Field crop: maize
Growth stage: 2
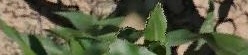
Species: maize